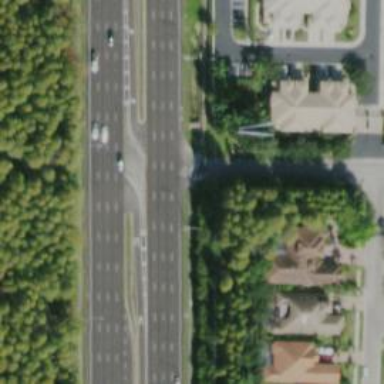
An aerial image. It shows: Trunk link highway.